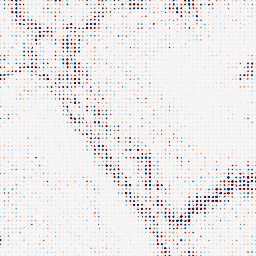
Category: wavelet
Decomposition family: wavelet_biorthogonal
Decomposition parameters: wavelet: bior3.5
level: 3
Upsampling method: sinc_blackman
Upsampling parameters: scale: 8
kernel_size: 4
Upsampling scale: 8